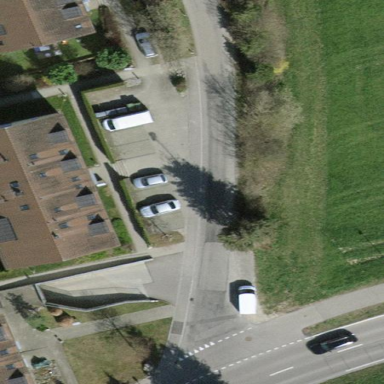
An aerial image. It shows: Parking area with surface.